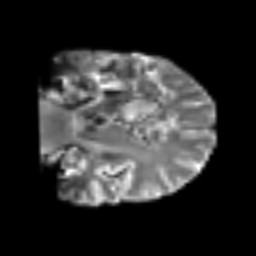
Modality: T2w
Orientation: coronal
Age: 50
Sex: male
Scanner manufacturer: siemens
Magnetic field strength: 3 T
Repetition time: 6.1 s
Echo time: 0.101 s